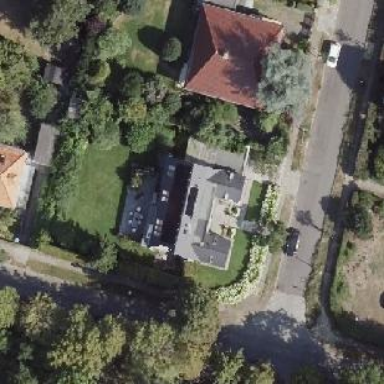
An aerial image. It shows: Detached building.